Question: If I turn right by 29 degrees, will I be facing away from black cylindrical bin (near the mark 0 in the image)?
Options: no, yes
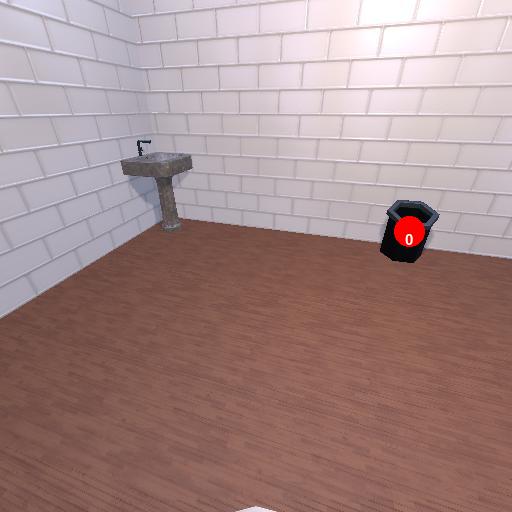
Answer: no